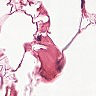
Metastatic tissue present: no